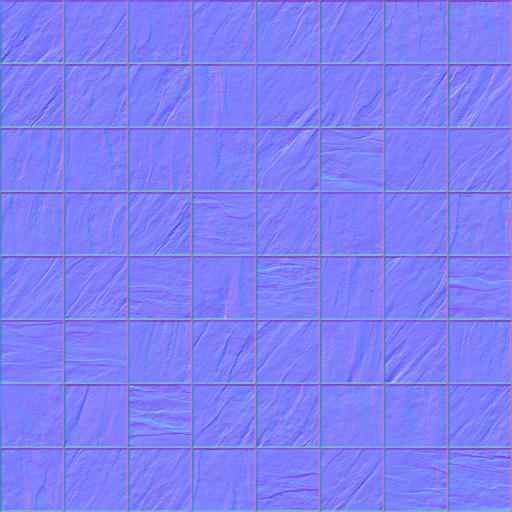
black clean square tiled tiles